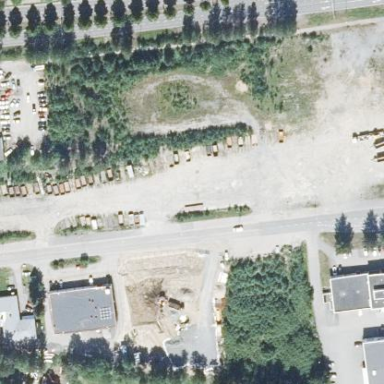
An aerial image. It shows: Brownfield site.